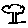
Label: tree